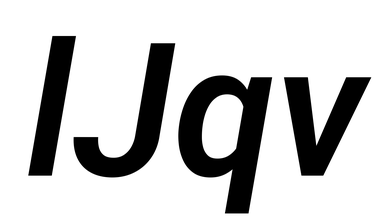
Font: Roboto-Italic_SemiBold_Italic